Question: I've a 'ListActivity'
'''
public class MyActivity extends ListActivity{
protected void onCreate(Bundle savedstate){
super.onCreate(savedstate);
getListView().setChoiceMode(ListView.CHOICE_MODE_MULTIPLE_MODAL);
getListView().setMultiChoiceModeListener(new AbsListView.MultiChoiceModeListener() {
public boolean onPrepareActionMode(ActionMode mode, Menu menu) {
Log.i("xxx", "onPrepareActionMode");
return false;
}
public void onDestroyActionMode(ActionMode mode) {
// TODO Auto-generated method stub
}
public boolean onCreateActionMode(ActionMode mode, Menu menu) {
// TODO Auto-generated method stub
return true;
}
public boolean onActionItemClicked(ActionMode mode, MenuItem item) {
// TODO Auto-generated method stub
return false;
}
public void onItemCheckedStateChanged(ActionMode mode, int position, long id, boolean checked) {
Log.i("xxx", "pos: "+position+", checked: "+checked);
mode.setTitle(getListView().getCheckedItemCount()+" checked");
}
});
}
}
'''
Here I can see the items getting checked but background of checked items is not changing. I know a way how to do it, have your 'CustomAdapter' and in 'getView()' set the background of the views that are checked. But I believe there is much simpler way to handle it. Could you tell me if there is anyway to achieve it?
Attaching the Screenshot
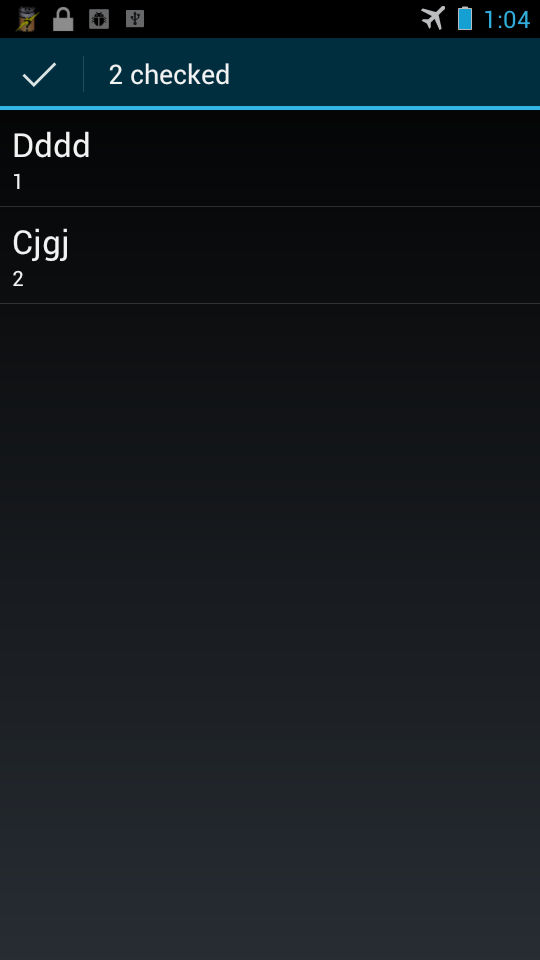
Answer: Ok, i got the answer by going through the source code of other app which does that. Set a statelist drawable as background for list item. In selector 'state_activated = true' give the background drawable.